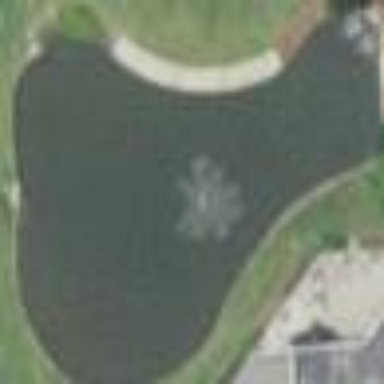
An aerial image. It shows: Pond surrounded by natural water.